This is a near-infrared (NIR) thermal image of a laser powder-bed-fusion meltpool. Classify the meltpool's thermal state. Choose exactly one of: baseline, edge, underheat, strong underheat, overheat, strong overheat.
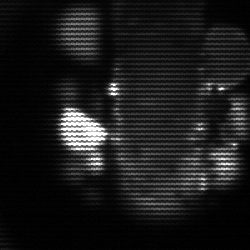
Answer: strong underheat